Question: I have problems displaying a 'pie chart' created by 'achartengine'.
My Layout XML:
'''
<RelativeLayout xmlns:android="http://schemas.android.com/apk/res/android"
xmlns:tools="http://schemas.android.com/tools"
android:layout_width="match_parent"
android:layout_height="match_parent"
android:background="#000000"
android:paddingBottom="@dimen/activity_vertical_margin"
android:paddingLeft="@dimen/activity_horizontal_margin"
android:paddingRight="@dimen/activity_horizontal_margin"
android:paddingTop="@dimen/activity_vertical_margin"
tools:context=".StatisticActivity" >
<bc.qz.client.android.custom.view.RoundRectTransparentPanel
android:id="@+id/statisticTransparentPanel"
android:layout_width="fill_parent"
android:layout_height="fill_parent"
android:layout_margin="20dip"
android:orientation="vertical"
android:padding="10dip" >
<ScrollView
android:id="@+id/statisticPageTransparentPanelScrollView"
android:layout_width="wrap_content"
android:layout_height="wrap_content"
android:fillViewport="true" >
<LinearLayout
android:id="@+id/chart"
android:layout_width="fill_parent"
android:layout_height="wrap_content"
android:orientation="vertical" >
</LinearLayout>
</ScrollView>
</bc.qz.client.android.custom.view.RoundRectTransparentPanel>
</RelativeLayout>
'''
My Activity:
'''
@Override
protected void onResume() {
super.onResume();
LinearLayout layout=(LinearLayout)findViewById(R.id.chart);
mRenderer.setApplyBackgroundColor(true);
mRenderer.setBackgroundColor(Color.WHITE);
mRenderer.setChartTitleTextSize(20);
mRenderer.setLabelsTextSize(15);
mRenderer.setLabelsColor(Color.BLACK);
mRenderer.setLegendTextSize(15);
mRenderer.setShowLegend(false);
mRenderer.setMargins(new int[] { 20, 30, 15, 0 });
mRenderer.setZoomButtonsVisible(false);
mRenderer.setStartAngle(90);
mRenderer.setInScroll(true);
fillPieChart();
if (mChartView == null) {
mChartView = ChartFactory.getPieChartView(this, mSeries, mRenderer);
mRenderer.setClickEnabled(true);
mRenderer.setSelectableBuffer(10);
layout.addView(mChartView);
} else {
mChartView.repaint();
}
}
public void fillPieChart() {
for (int i = 0; i < pieChartValues.length; i++) {
mSeries.add(" Share Holder " + (mSeries.getItemCount() + 1),
pieChartValues[i]);
SimpleSeriesRenderer renderer = new SimpleSeriesRenderer();
renderer.setColor(COLORS[(mSeries.getItemCount() - 1)
% COLORS.length]);
mRenderer.addSeriesRenderer(renderer);
if (mChartView != null)
mChartView.repaint();
}
}
'''
There is no exception, there is no log message but all objects are created correctly. What I get is this:

the 'chart' is not displayed in my 'scrollview'.
Could anybody give me a hint?
Thx
Stefan
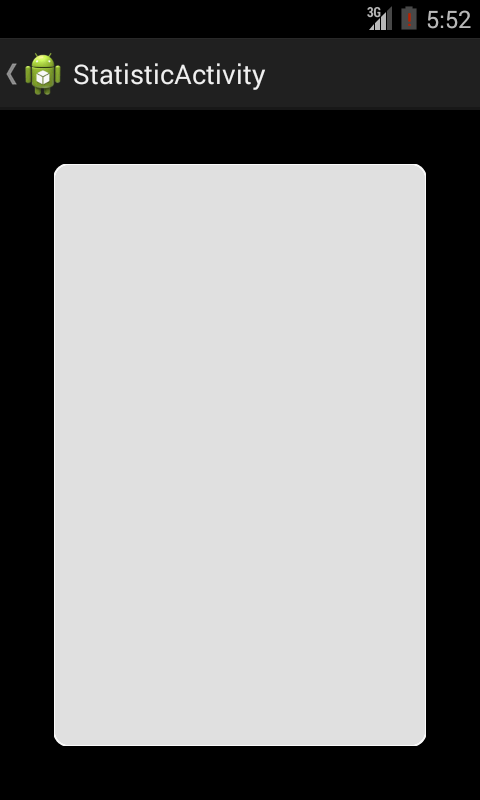
Answer: I found the answer in another question.
I changed this line
'''
layout.addView(mChartView);
'''
to this
'''
layout.addView(mChartView, new RelativeLayout.LayoutParams(LinearLayout.LayoutParams.MATCH_PARENT, 500));
'''
and now it works...